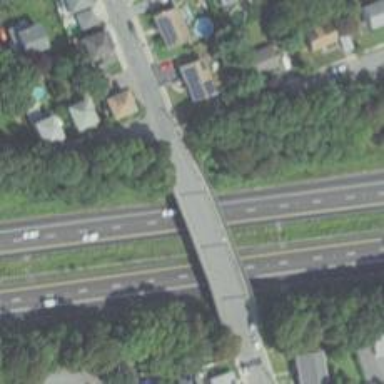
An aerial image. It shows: Unclassified road with bridge.